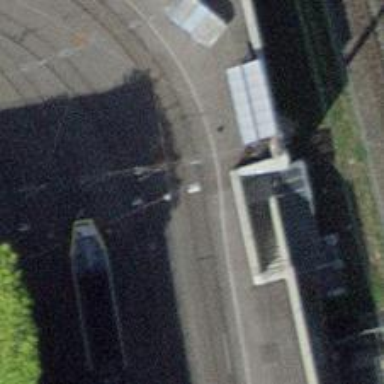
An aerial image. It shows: Tram railway running through service yard with electrified contact lines.